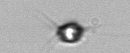
Label: Acanthoica_quattrospina